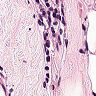
Metastatic tissue present: no